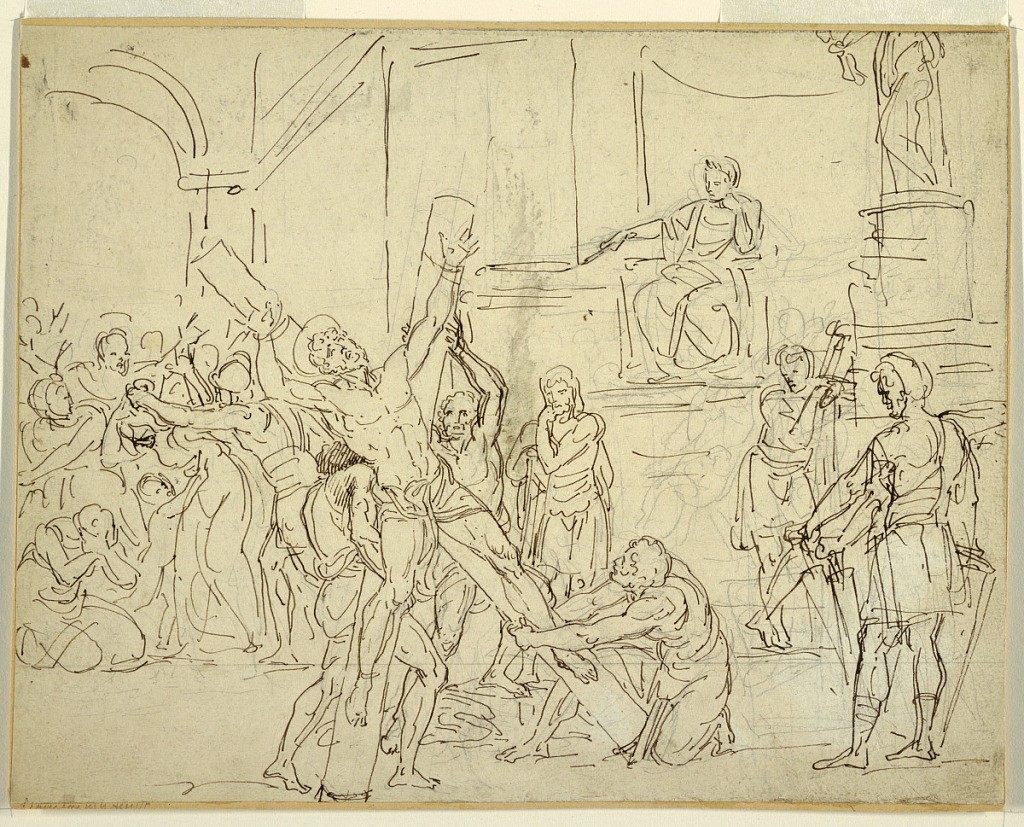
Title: Martyrdom of St. Andrew
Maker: Francesco Coghetti, Italian, 1804 - 1875
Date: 1825–50
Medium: Pen and brown ink, black chalk on cream laid paper, lined
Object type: Drawing
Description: In a spacious Roman hall, three men are raising the cross with the Apostle. Meanwhile, a soldier is trying to corral an excited crowd at left, and the praetor and two more soldiers watch the scene in the background.